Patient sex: M
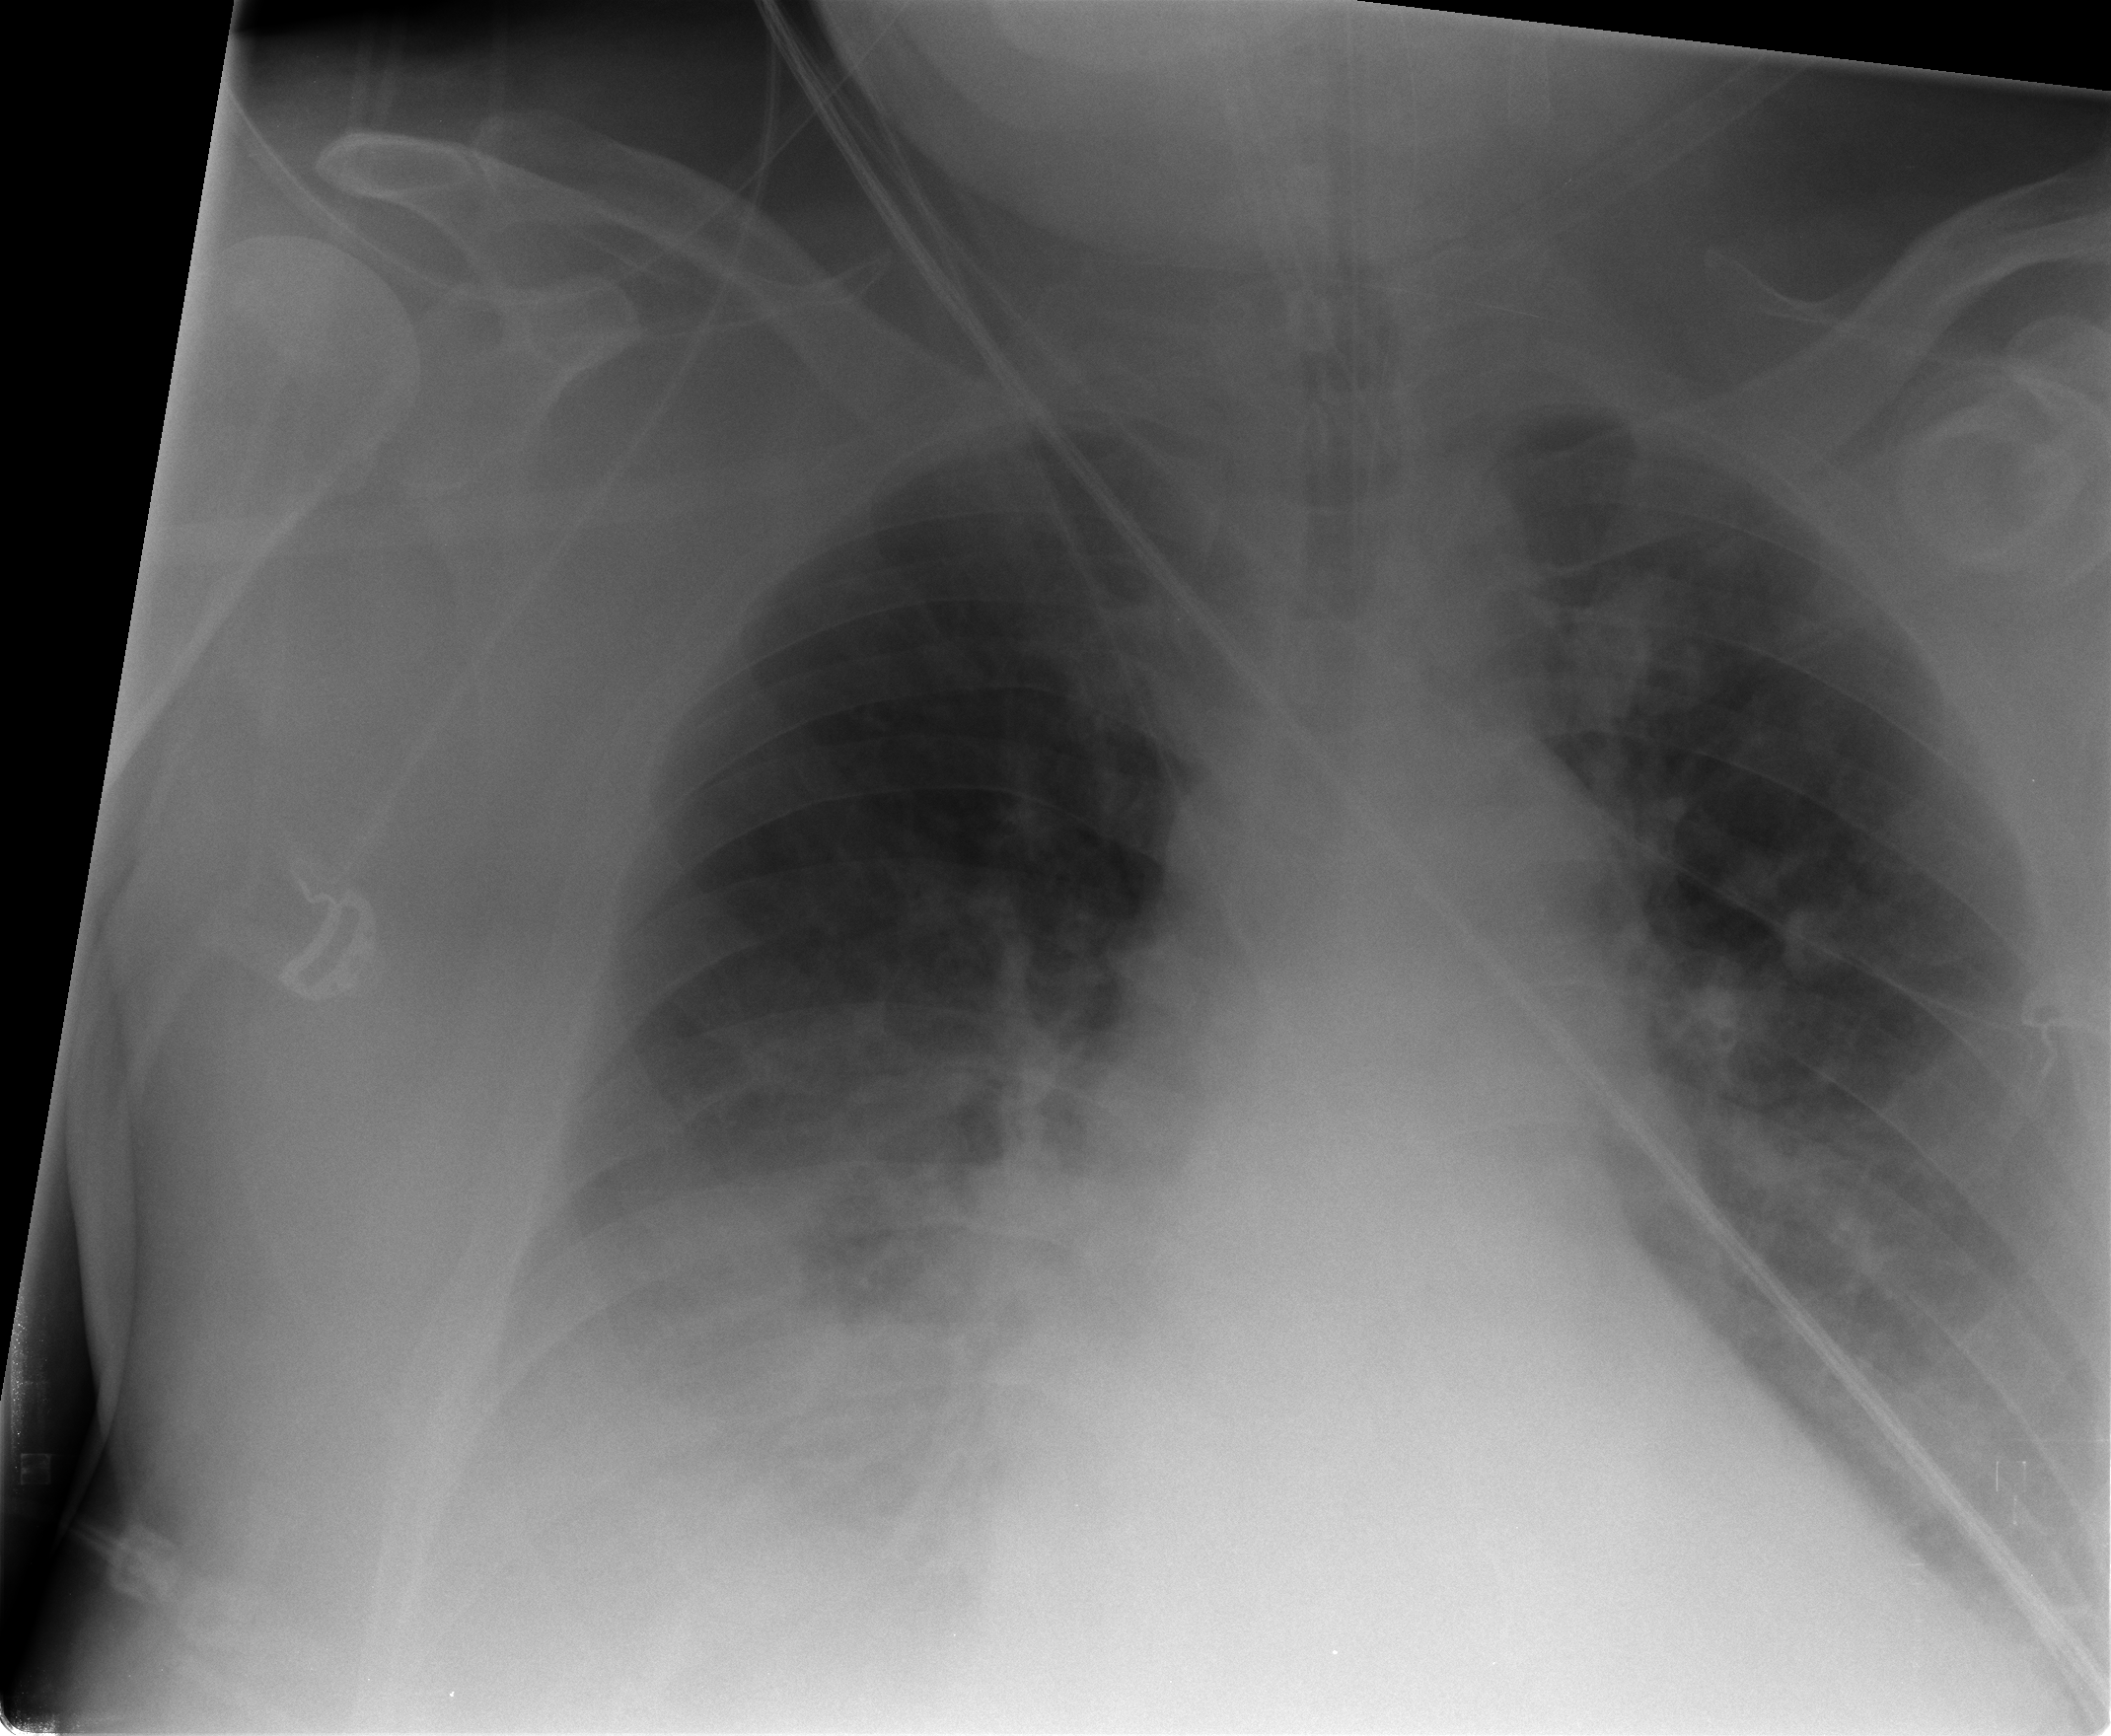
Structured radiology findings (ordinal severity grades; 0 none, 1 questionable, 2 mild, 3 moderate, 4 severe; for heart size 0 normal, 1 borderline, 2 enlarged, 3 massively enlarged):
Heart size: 2
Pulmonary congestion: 3
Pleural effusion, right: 2
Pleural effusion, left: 2
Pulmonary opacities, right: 2
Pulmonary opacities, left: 1
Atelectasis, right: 2
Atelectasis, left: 2